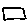
Label: square